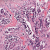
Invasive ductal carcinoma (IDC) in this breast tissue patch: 1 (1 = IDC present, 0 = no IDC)